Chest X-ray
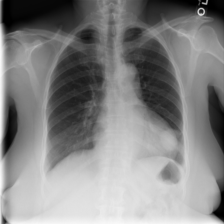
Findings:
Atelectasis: positive
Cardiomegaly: positive
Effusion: negative
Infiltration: positive
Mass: positive
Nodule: negative
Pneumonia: negative
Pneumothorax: negative
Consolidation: negative
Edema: negative
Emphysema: negative
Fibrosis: negative
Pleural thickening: negative
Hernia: negative